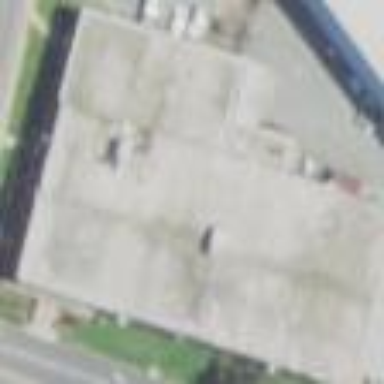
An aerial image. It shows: Office building.